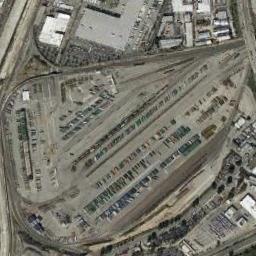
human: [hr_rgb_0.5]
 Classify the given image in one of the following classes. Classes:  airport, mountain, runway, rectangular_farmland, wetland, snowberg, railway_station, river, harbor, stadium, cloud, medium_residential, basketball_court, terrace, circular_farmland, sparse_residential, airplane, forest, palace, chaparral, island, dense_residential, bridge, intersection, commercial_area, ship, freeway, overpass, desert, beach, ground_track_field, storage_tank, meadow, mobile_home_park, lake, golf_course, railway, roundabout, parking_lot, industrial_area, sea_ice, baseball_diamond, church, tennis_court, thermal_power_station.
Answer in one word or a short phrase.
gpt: railway_station